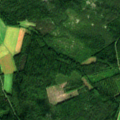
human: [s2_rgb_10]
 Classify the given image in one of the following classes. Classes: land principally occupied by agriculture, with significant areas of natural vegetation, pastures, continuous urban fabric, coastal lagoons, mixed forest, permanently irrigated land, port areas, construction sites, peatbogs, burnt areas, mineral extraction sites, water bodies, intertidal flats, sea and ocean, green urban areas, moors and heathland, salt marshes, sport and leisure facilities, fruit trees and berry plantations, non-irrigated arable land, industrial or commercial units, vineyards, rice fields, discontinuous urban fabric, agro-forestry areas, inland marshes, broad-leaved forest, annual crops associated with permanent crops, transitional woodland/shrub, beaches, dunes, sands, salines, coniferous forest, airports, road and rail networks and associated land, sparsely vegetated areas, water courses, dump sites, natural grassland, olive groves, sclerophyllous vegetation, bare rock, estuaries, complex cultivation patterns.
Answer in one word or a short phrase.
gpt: non-irrigated arable land, land principally occupied by agriculture, with significant areas of natural vegetation, coniferous forest, mixed forest